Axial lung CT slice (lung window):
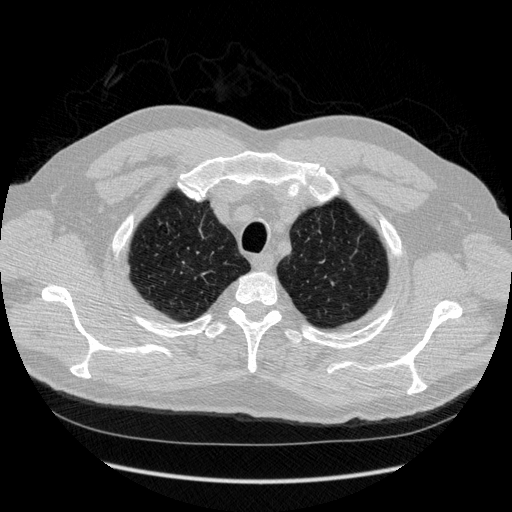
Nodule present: no